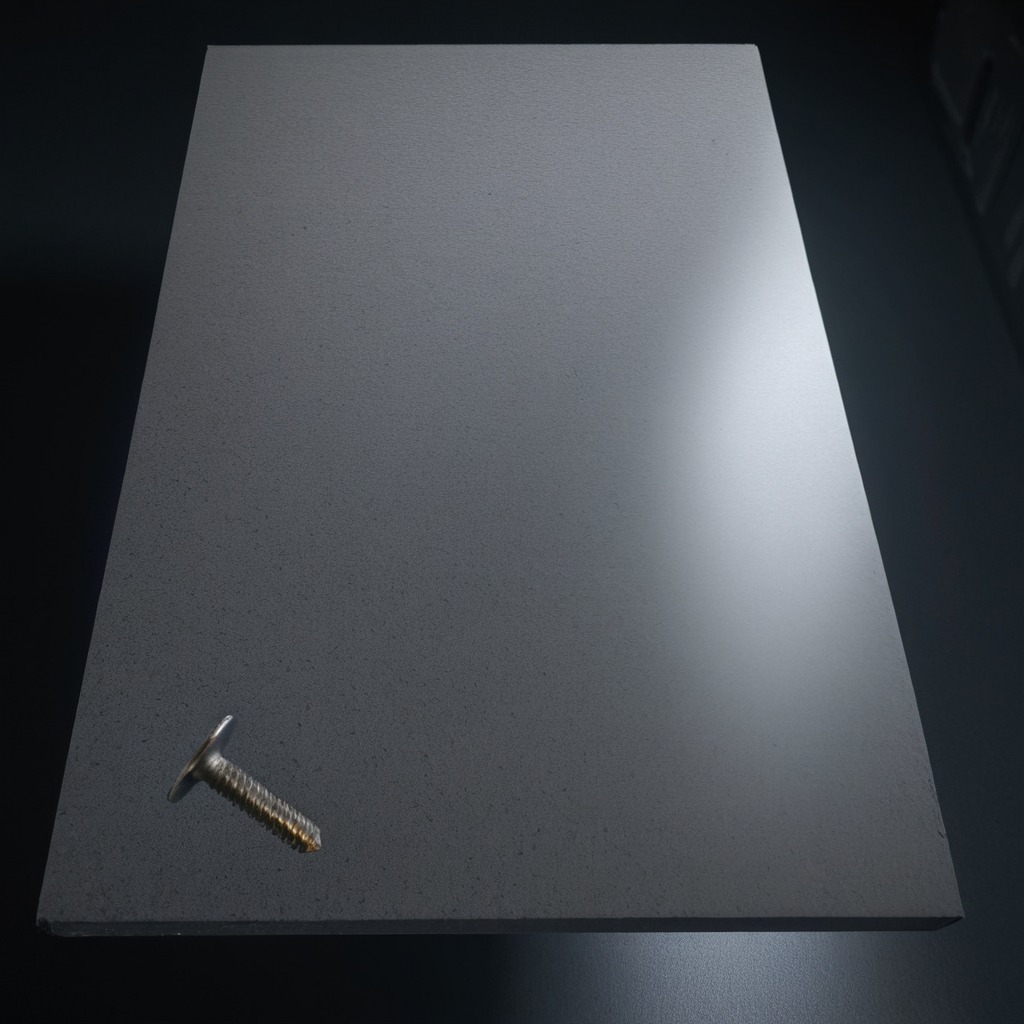
A metal screw is lying on a clean granite table inside a workshop at night dim ambient light soft shadows worn but